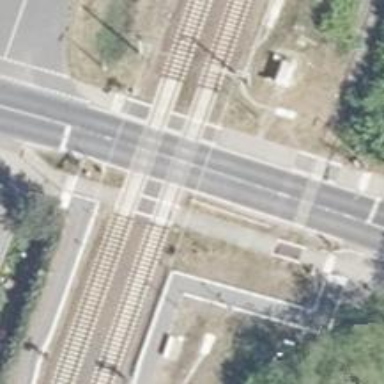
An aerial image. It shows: Platform edge at railway station.